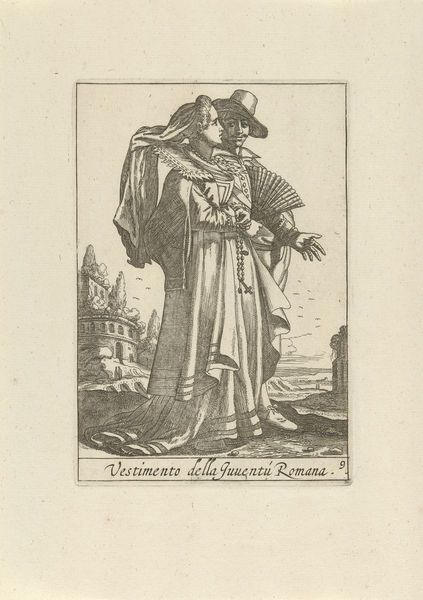
Titel: Jong paar gekleed volgens de Romeinse mode
Künstler: Pieter Lastman
Standort: Amsterdam
Institution: Rijksmuseum
Schlagwörter: hut, schleier, fächer, kleidung, kragen, paar, italien, hot, rosenkranz, römisch, italienisch, ßaar, jungend